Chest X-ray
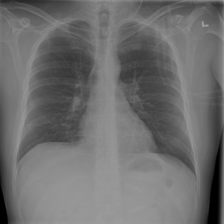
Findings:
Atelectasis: positive
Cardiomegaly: negative
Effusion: negative
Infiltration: negative
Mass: negative
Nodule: negative
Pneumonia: negative
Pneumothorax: negative
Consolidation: negative
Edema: negative
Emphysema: negative
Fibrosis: negative
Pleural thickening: negative
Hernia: negative